Field crop: maize
Growth stage: 2
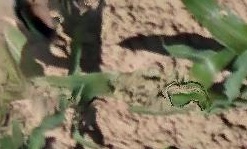
Species: maize